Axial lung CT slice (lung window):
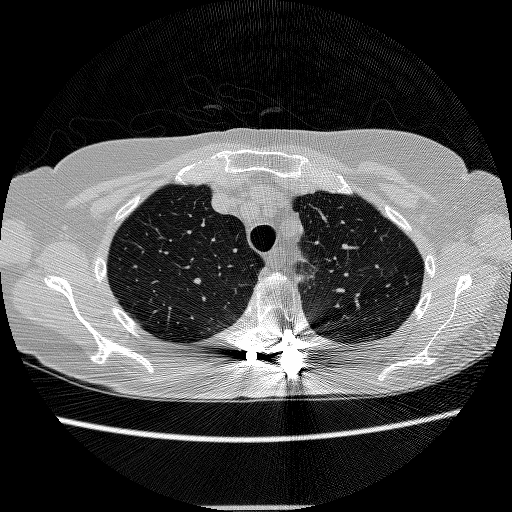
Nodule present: no